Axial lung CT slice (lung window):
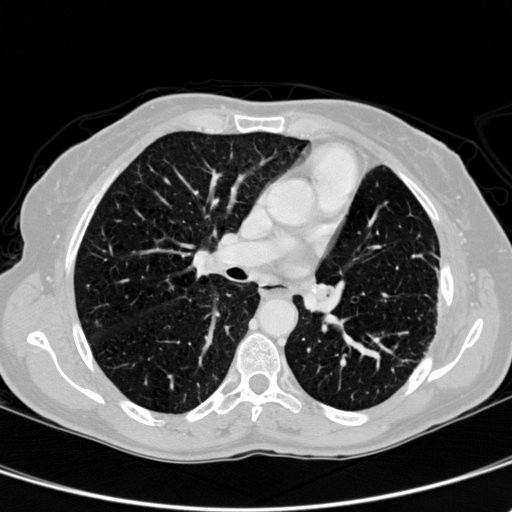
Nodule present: no